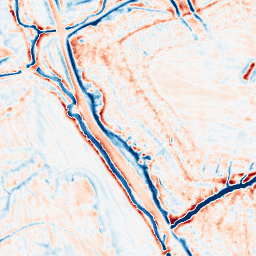
Category: edge_preserving
Decomposition family: bilateral
Decomposition parameters: d: 15
sigma_color: 25
sigma_space: 100
Upsampling method: bicubic_16x
Upsampling parameters: scale: 16
Upsampling scale: 16